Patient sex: F
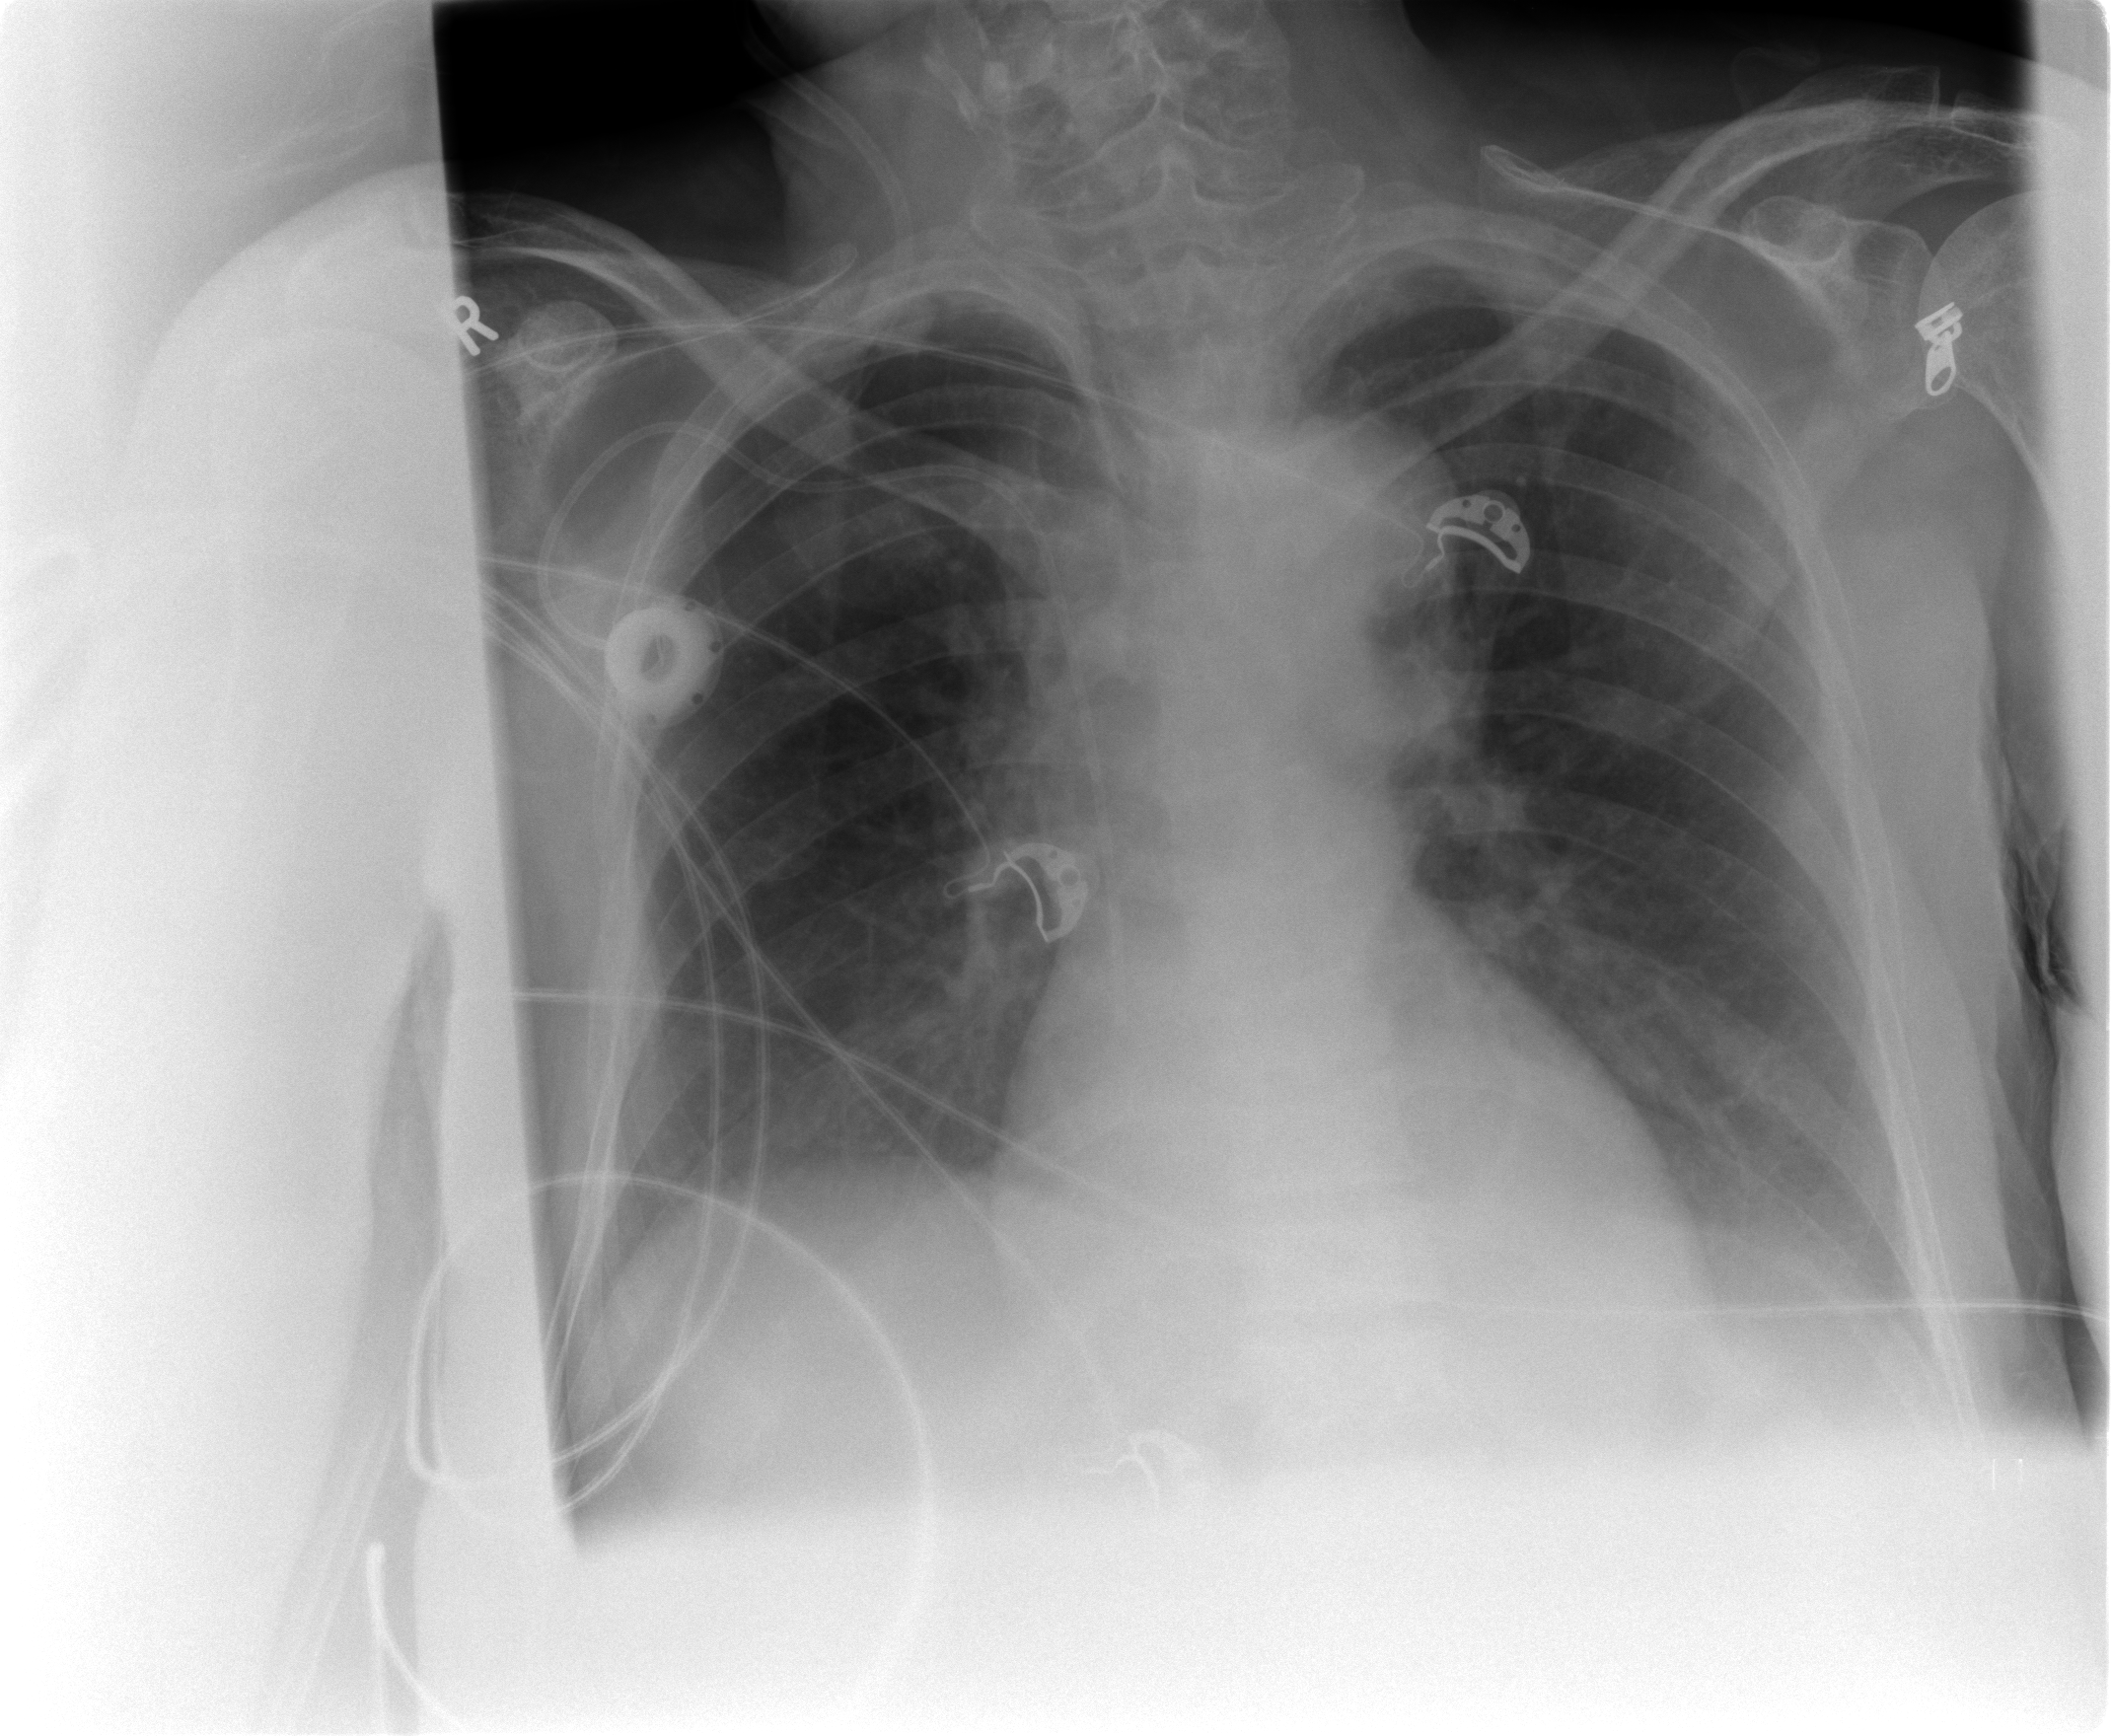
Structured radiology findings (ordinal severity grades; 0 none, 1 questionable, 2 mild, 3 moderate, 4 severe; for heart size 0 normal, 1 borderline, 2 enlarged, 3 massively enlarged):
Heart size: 0
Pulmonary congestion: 2
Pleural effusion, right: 0
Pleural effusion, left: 0
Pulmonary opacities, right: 0
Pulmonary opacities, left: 0
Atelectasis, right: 2
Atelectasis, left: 2